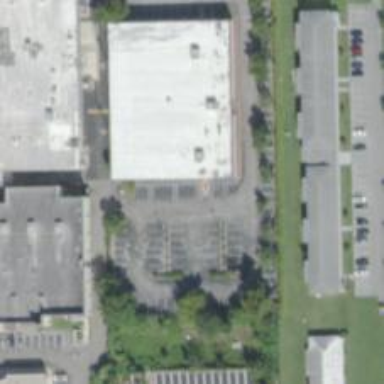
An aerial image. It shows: Parking space.